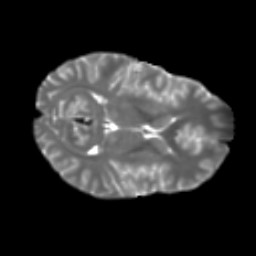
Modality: T2w
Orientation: axial
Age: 24
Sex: male
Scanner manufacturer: ge
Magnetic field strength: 3 T
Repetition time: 7.8 s
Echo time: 0.0609 s